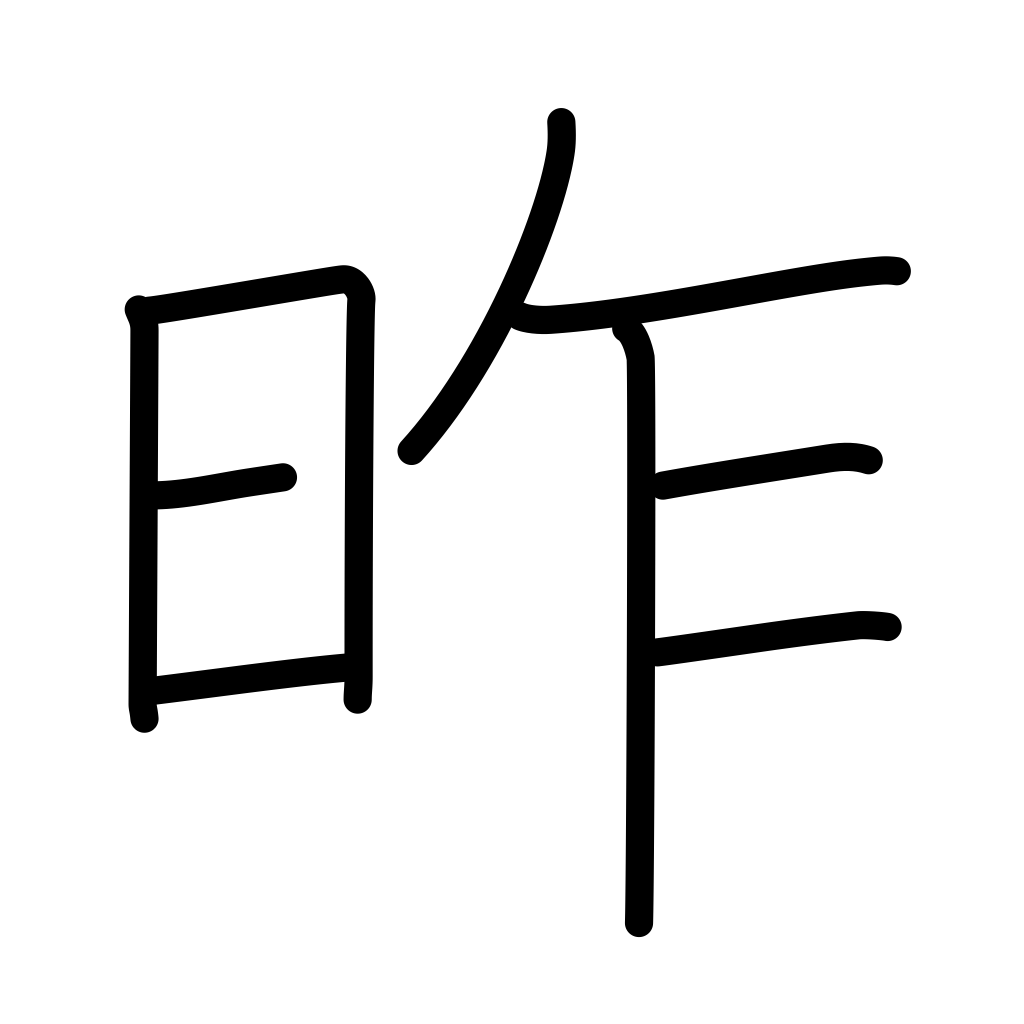
Meaning: yesterday, previous